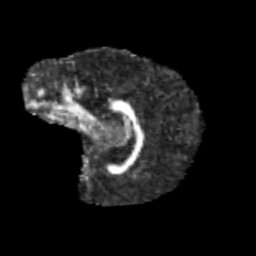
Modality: FA
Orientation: sagittal
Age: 11
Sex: female
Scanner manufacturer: siemens
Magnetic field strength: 3 T
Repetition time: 3.8 s
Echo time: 0.07 s